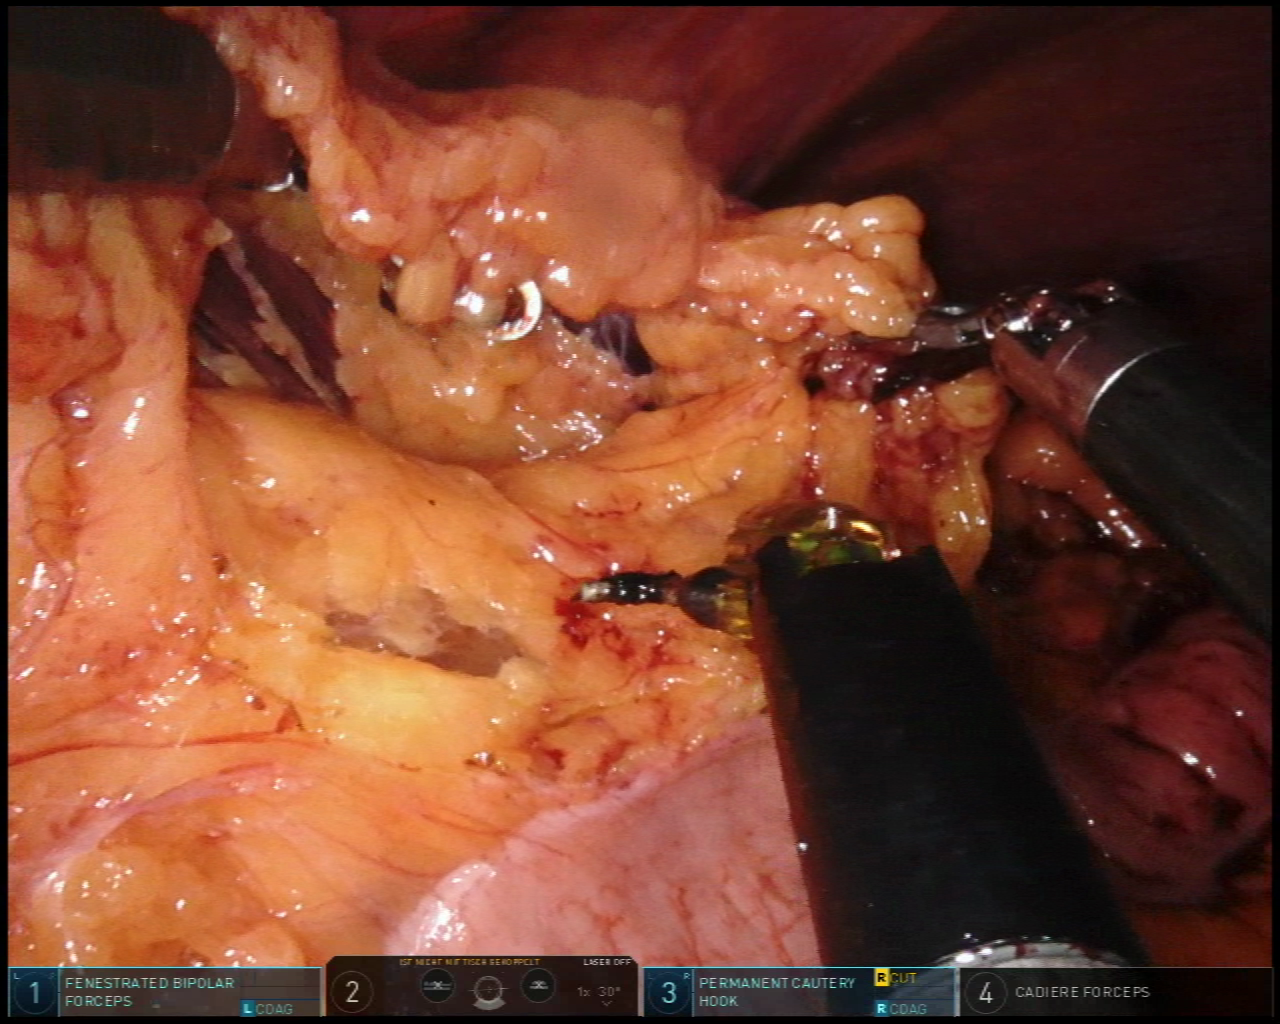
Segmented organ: colon
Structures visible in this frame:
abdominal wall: yes
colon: yes
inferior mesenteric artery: no
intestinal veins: no
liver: no
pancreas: no
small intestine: no
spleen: no
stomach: no
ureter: no
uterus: no
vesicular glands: no